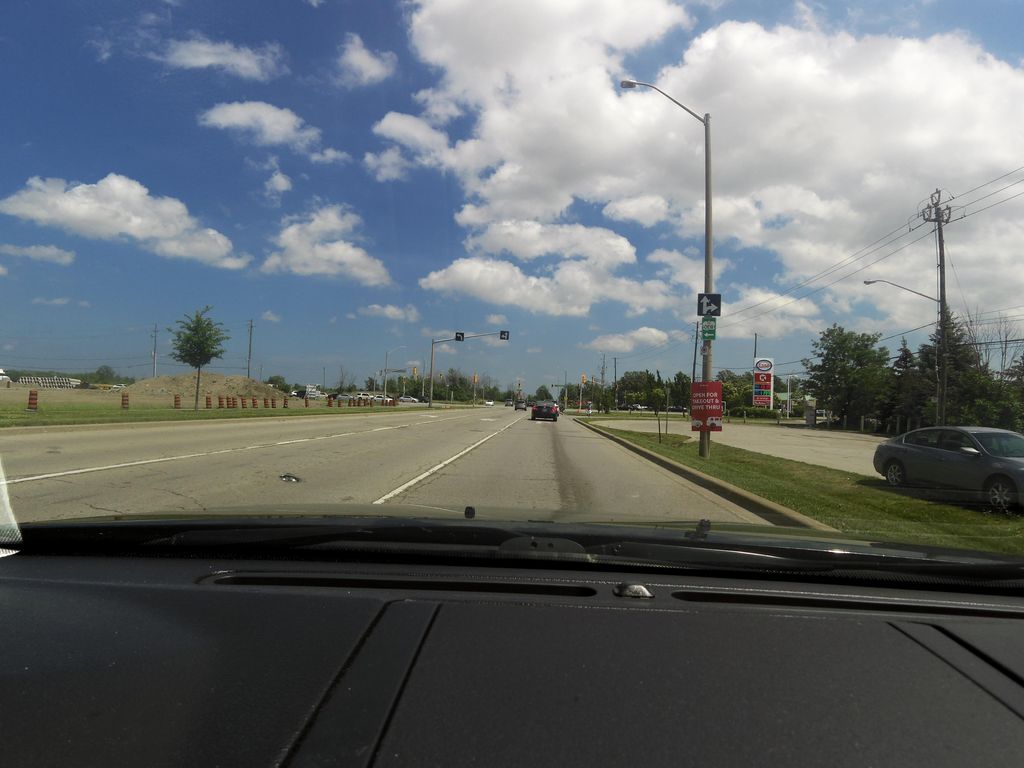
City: hamilton